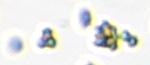
Label: Phaeocystis